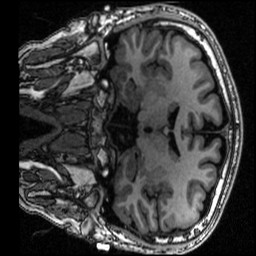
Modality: T1w
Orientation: coronal
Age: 25
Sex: male
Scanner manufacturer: siemens
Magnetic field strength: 3 T
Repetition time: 2.53 s
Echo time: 0.00126 s